Field crop: maize
Growth stage: 2
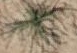
Species: salsola